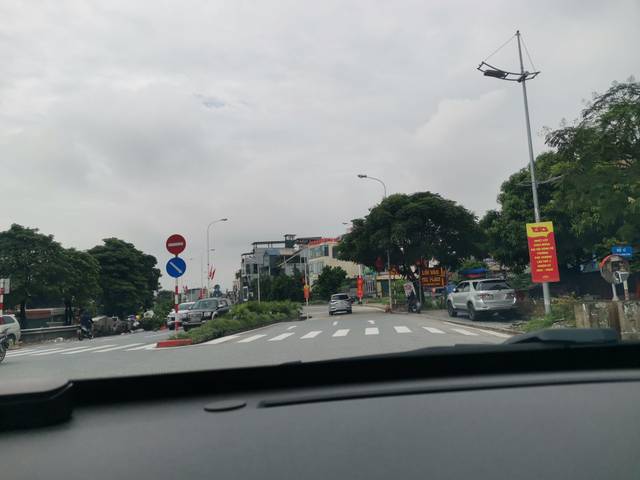
Region: Vietnam
Coordinates: 21.086, 105.816